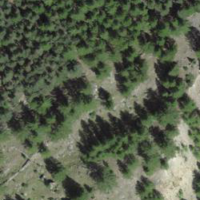
EUNIS habitat code: 31
Species observed at this site:
Phoenicurus ochruros